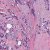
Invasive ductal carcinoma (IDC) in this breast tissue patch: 1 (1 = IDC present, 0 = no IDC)